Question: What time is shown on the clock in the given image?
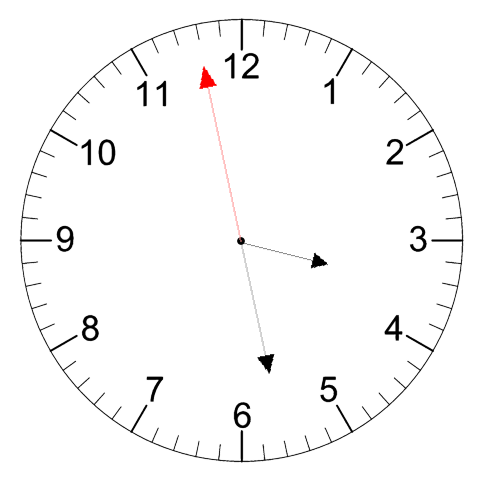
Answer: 03:27:58